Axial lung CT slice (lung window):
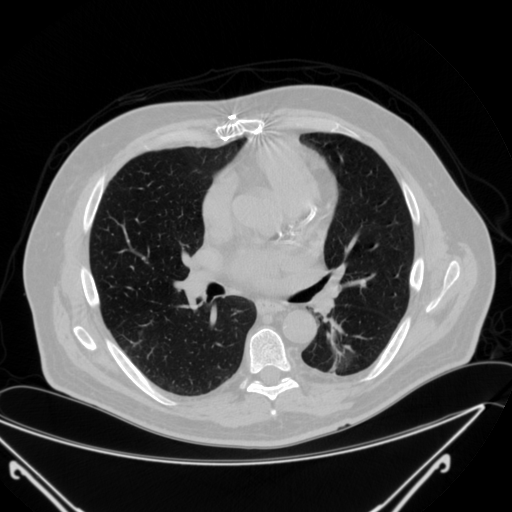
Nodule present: yes
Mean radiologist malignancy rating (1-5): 2.667